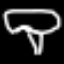
Label: mushroom